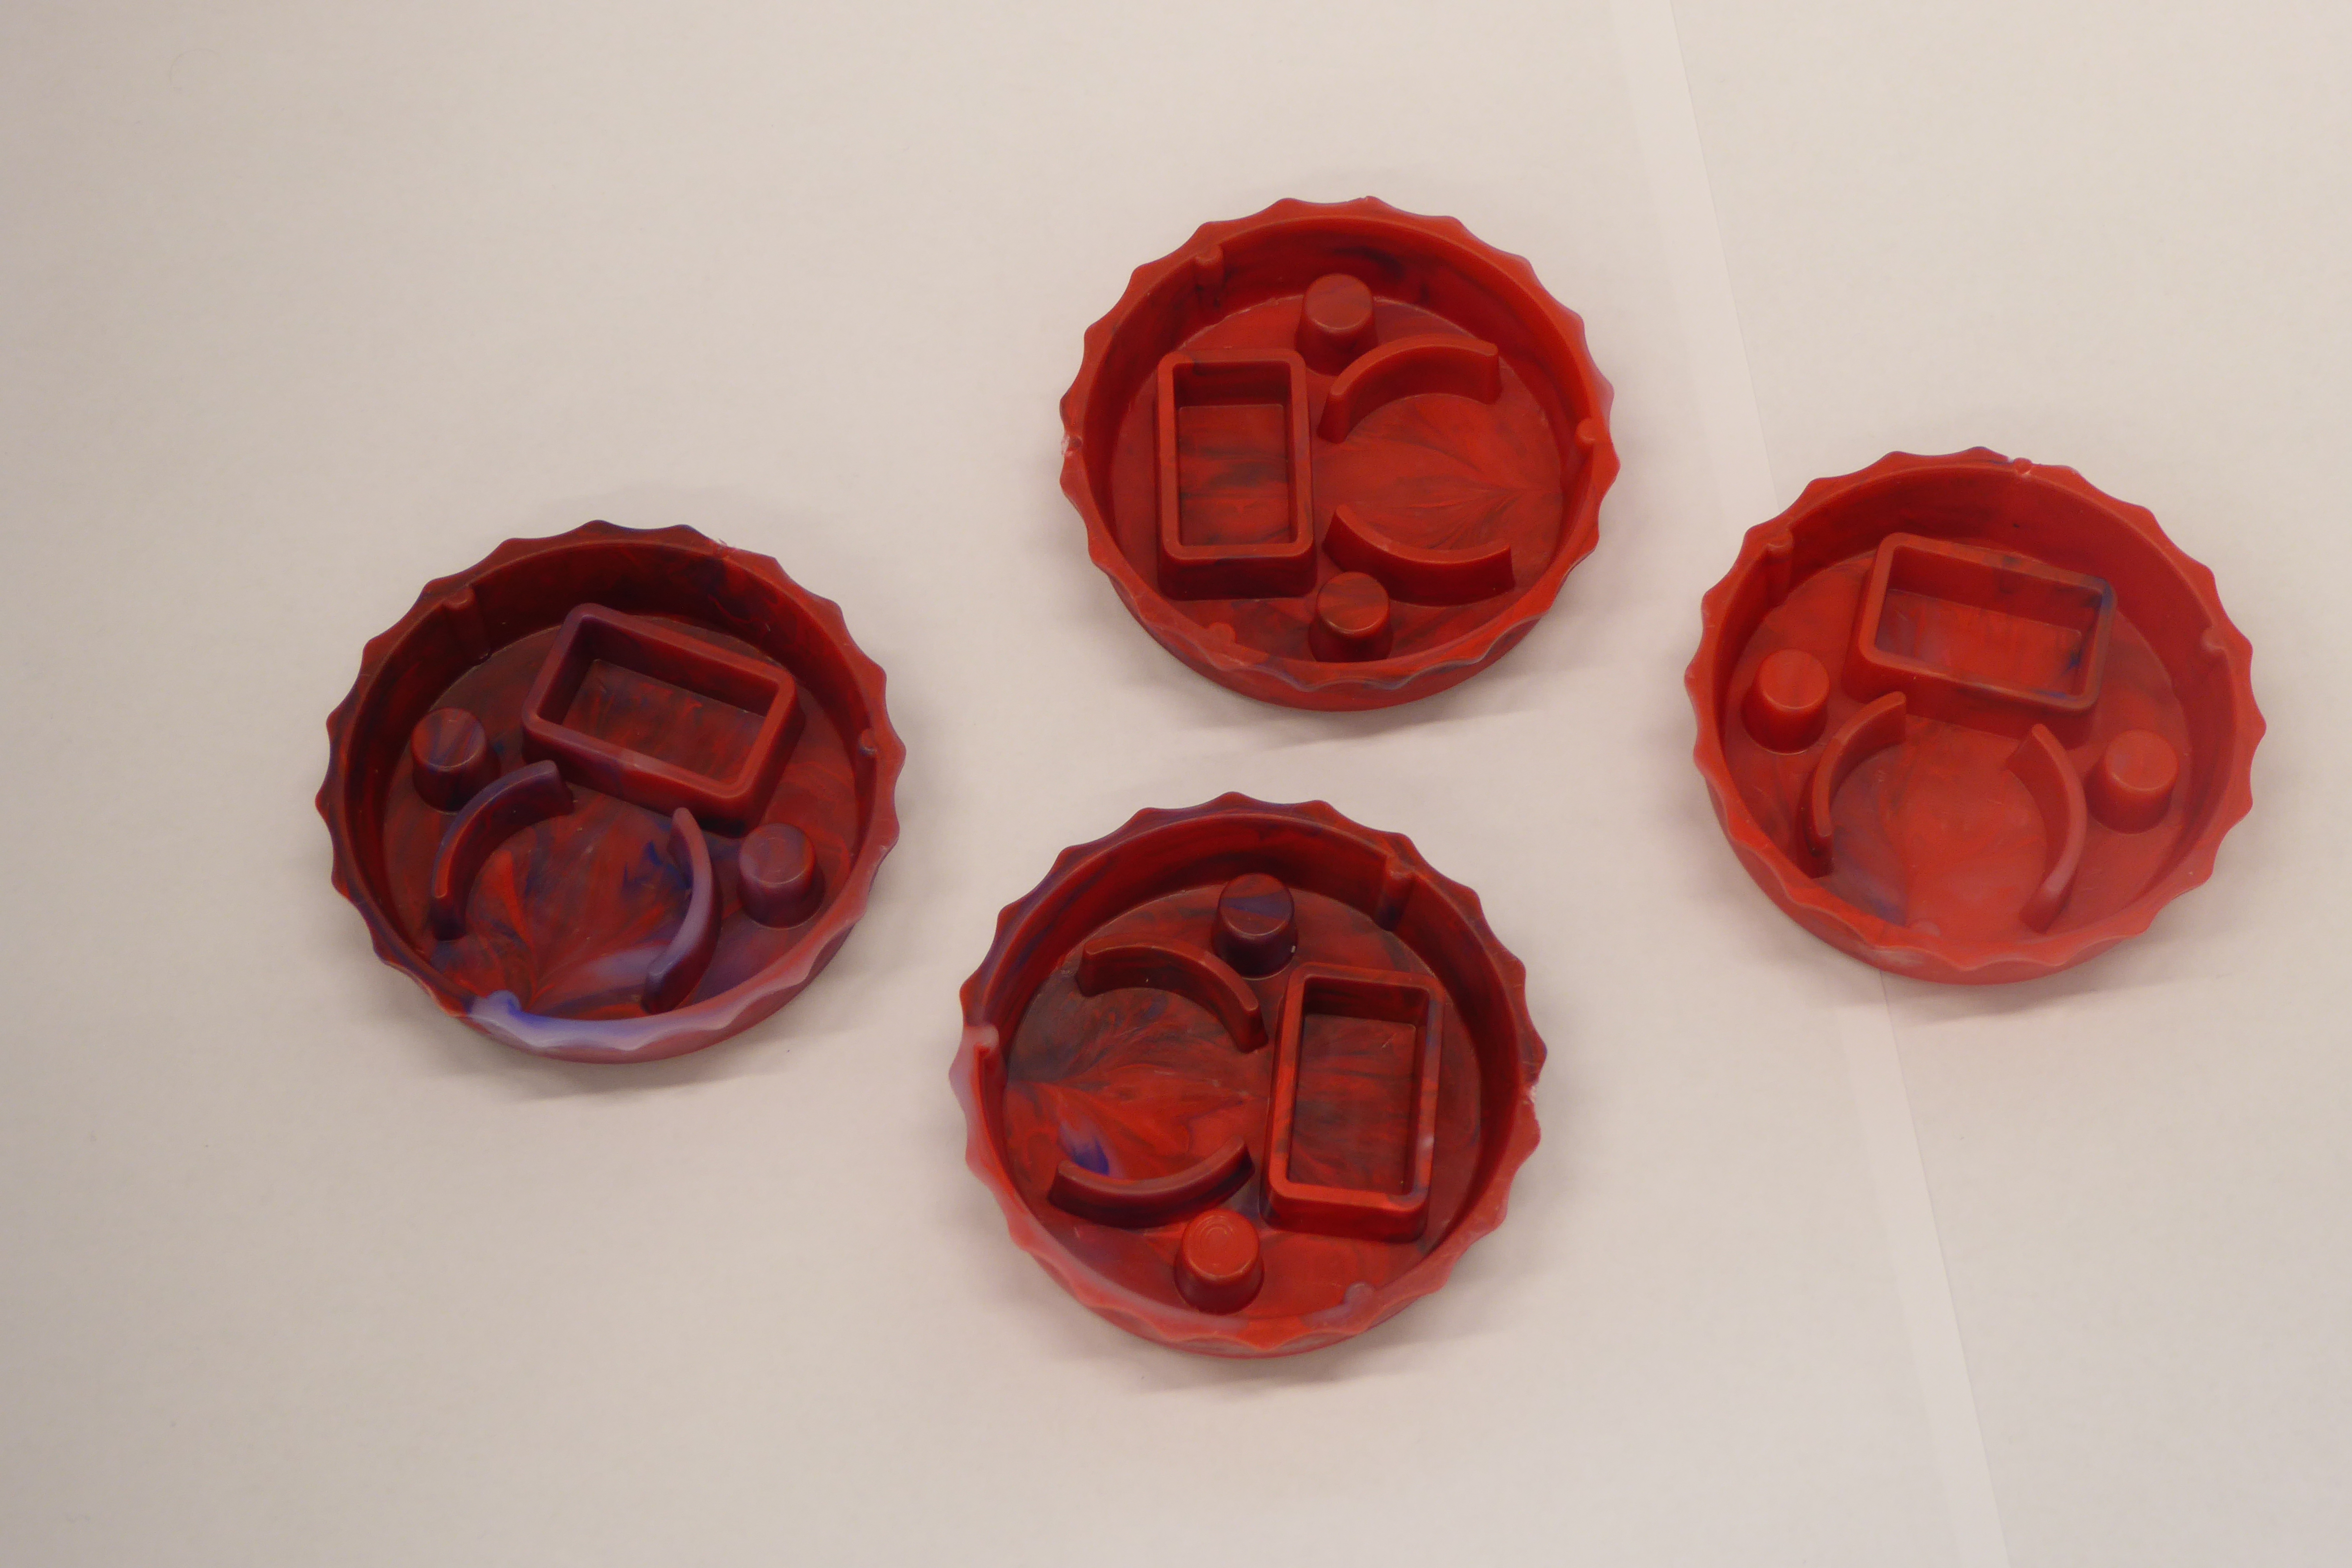
Label: Bottle Opener - Cover